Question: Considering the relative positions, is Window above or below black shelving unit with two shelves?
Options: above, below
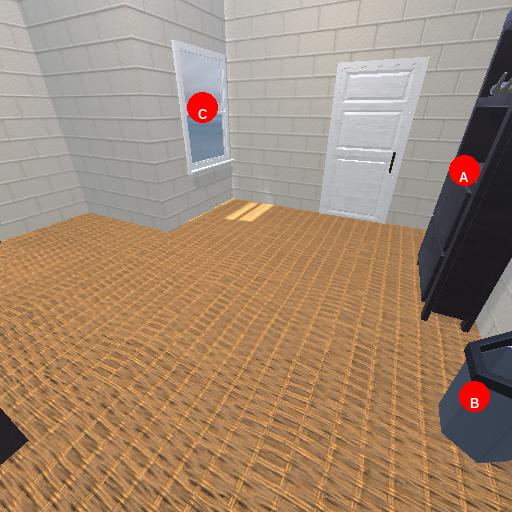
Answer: above